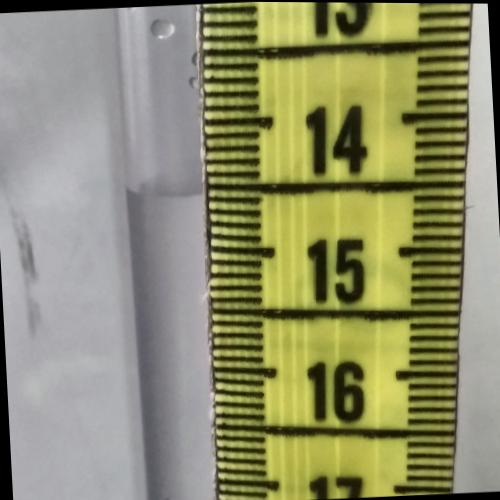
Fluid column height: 14.6 cm